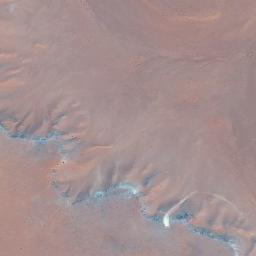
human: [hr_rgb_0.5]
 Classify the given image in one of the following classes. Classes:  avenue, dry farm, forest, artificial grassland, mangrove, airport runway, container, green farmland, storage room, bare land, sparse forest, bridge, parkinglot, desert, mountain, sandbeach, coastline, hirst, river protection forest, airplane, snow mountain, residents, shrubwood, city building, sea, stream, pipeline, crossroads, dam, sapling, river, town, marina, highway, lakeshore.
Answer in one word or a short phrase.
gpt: desert